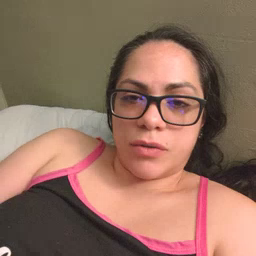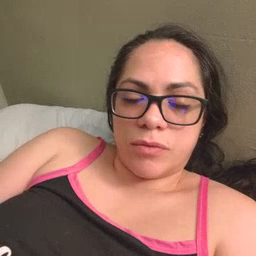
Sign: for